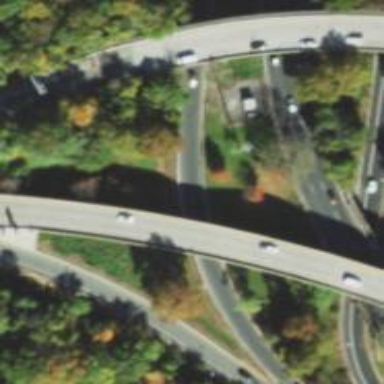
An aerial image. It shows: Bridge over motorway.